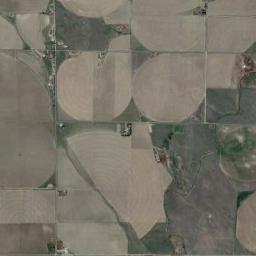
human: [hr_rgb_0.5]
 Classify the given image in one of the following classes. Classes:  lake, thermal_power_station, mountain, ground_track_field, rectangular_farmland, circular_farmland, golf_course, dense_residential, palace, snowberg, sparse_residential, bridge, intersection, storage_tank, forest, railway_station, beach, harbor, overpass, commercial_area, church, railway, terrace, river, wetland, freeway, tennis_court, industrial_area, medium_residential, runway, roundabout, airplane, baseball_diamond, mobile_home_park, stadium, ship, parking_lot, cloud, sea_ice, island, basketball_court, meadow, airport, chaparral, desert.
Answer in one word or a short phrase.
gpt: circular_farmland